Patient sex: M
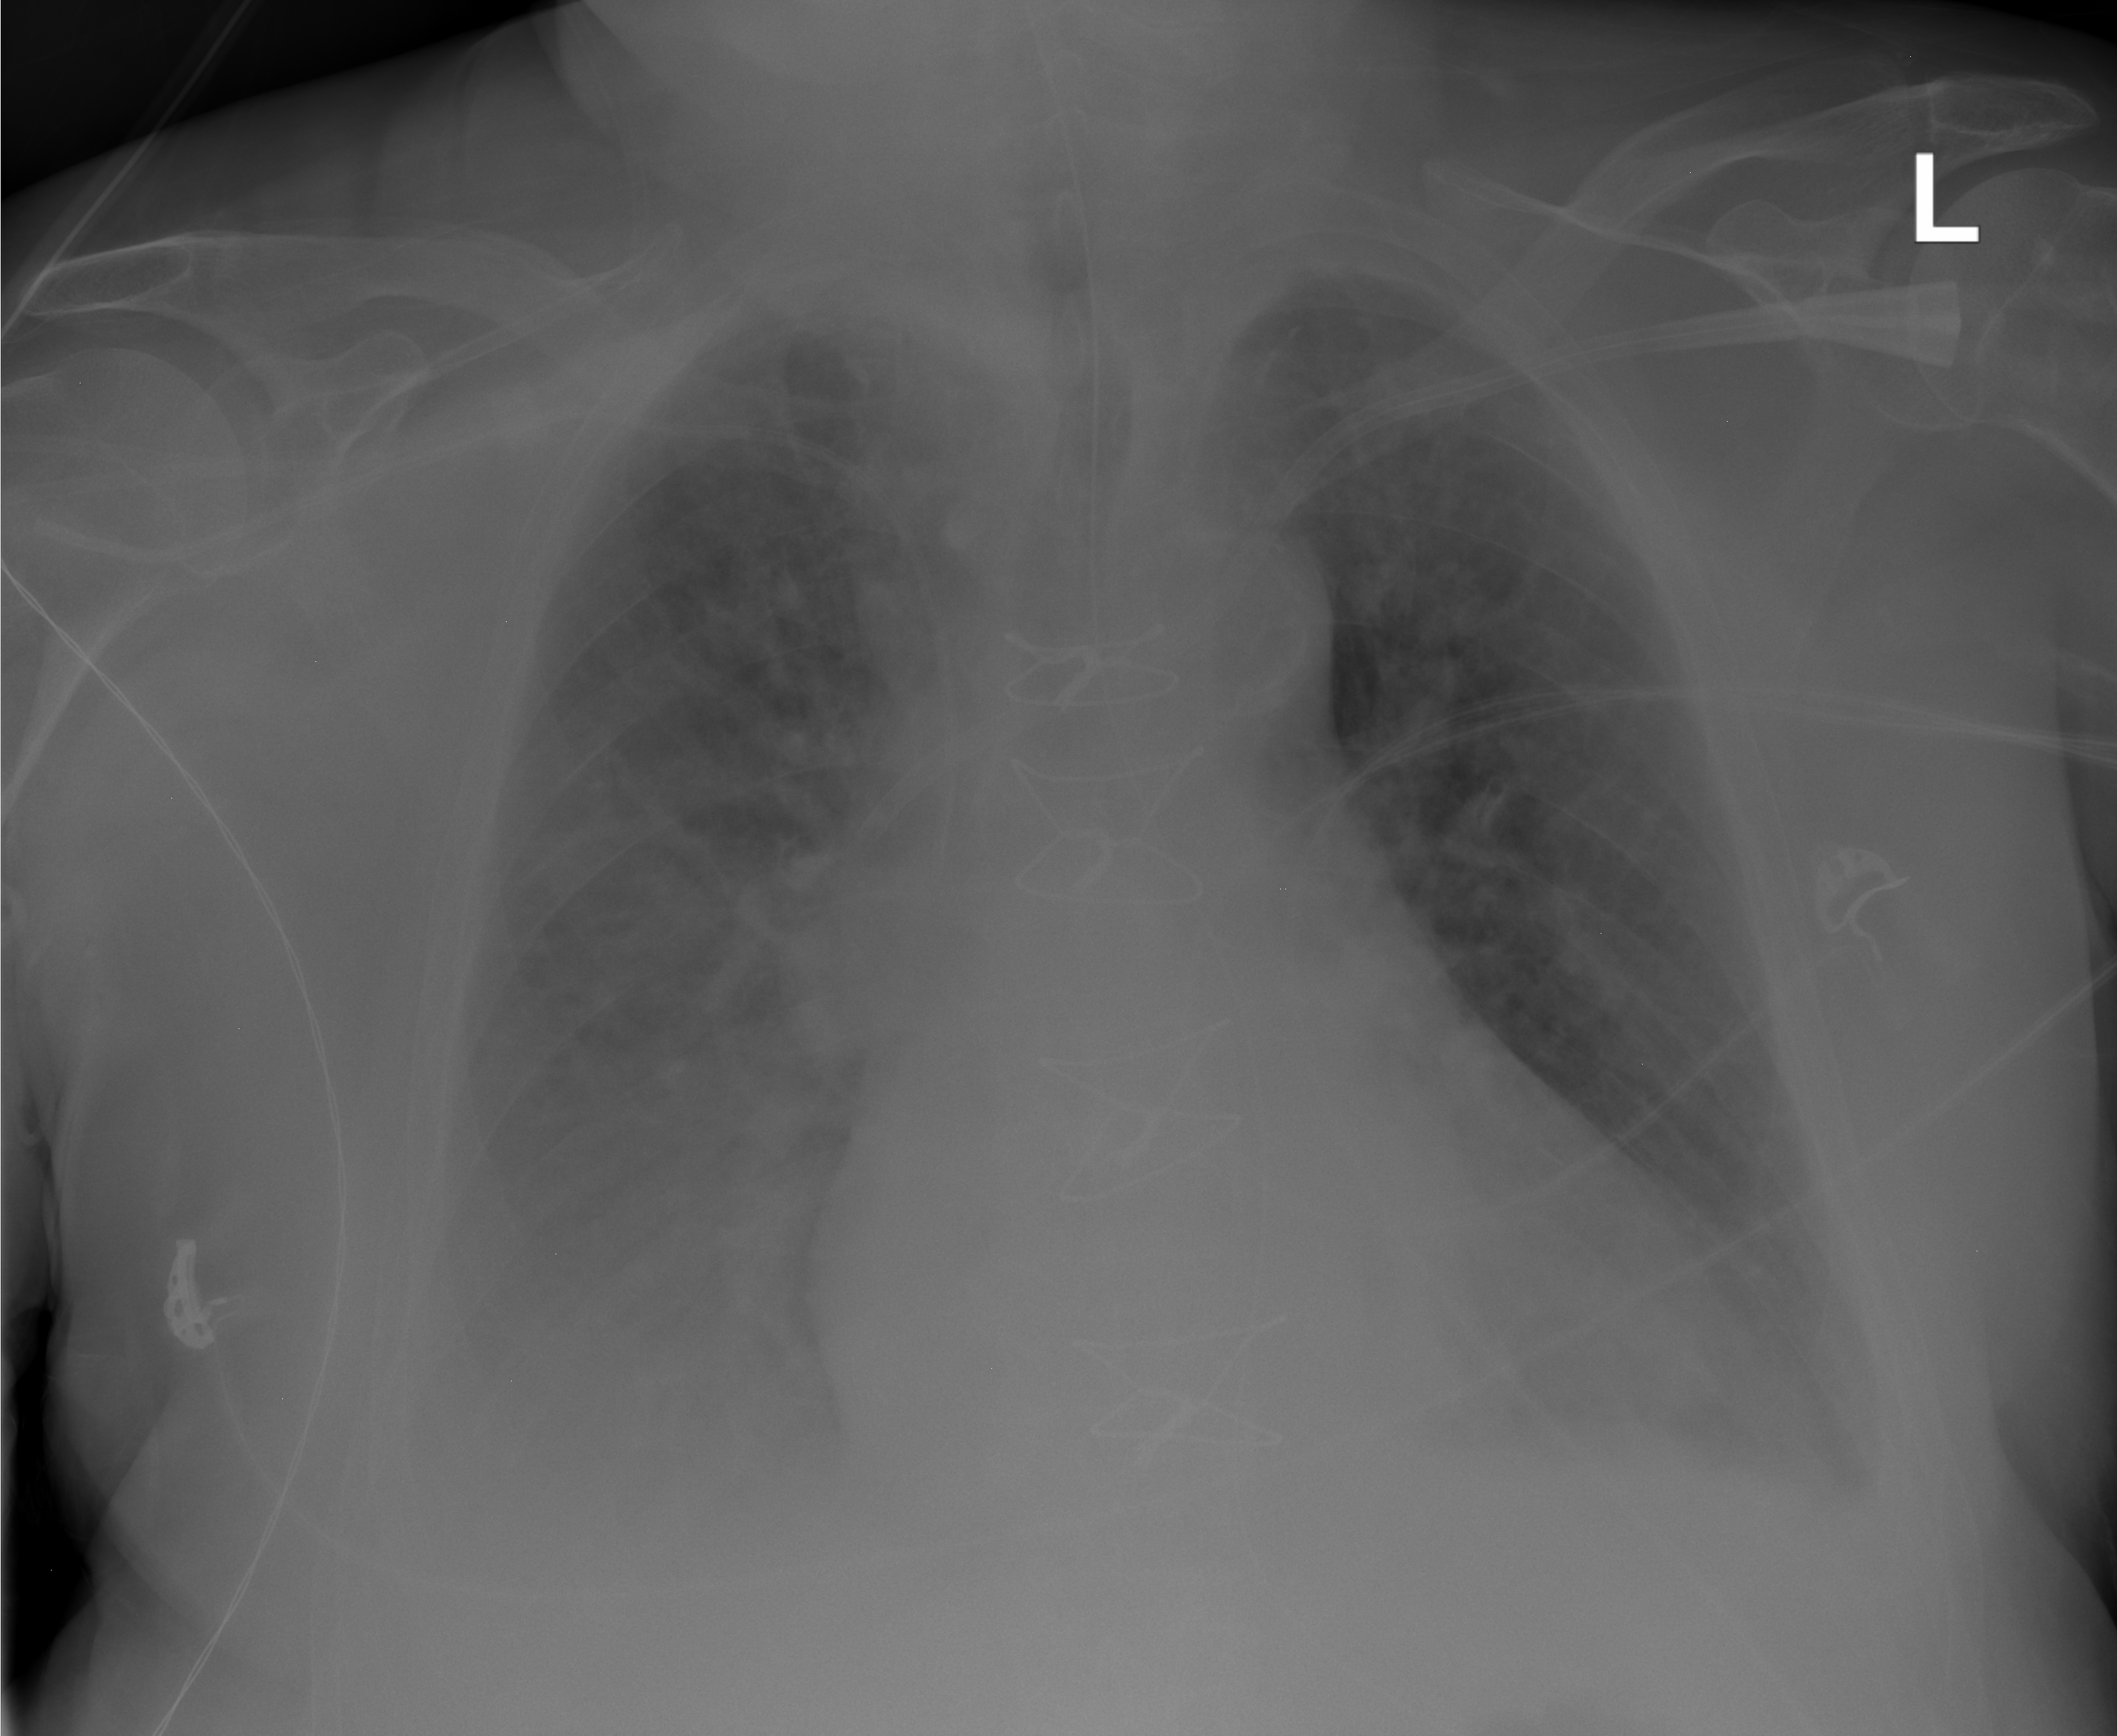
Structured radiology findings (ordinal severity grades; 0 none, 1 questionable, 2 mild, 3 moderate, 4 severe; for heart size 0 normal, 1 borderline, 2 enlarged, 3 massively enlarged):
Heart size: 2
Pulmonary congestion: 3
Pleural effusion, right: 3
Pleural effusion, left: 2
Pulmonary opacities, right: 2
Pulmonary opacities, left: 2
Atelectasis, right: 2
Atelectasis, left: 2